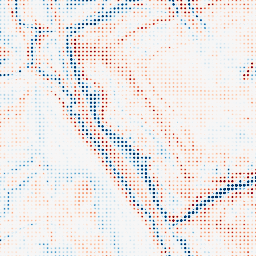
Category: edge_preserving
Decomposition family: bilateral
Decomposition parameters: d: 21
sigma_color: 75
sigma_space: 150
Upsampling method: sinc_blackman
Upsampling parameters: scale: 8
kernel_size: 4
Upsampling scale: 8